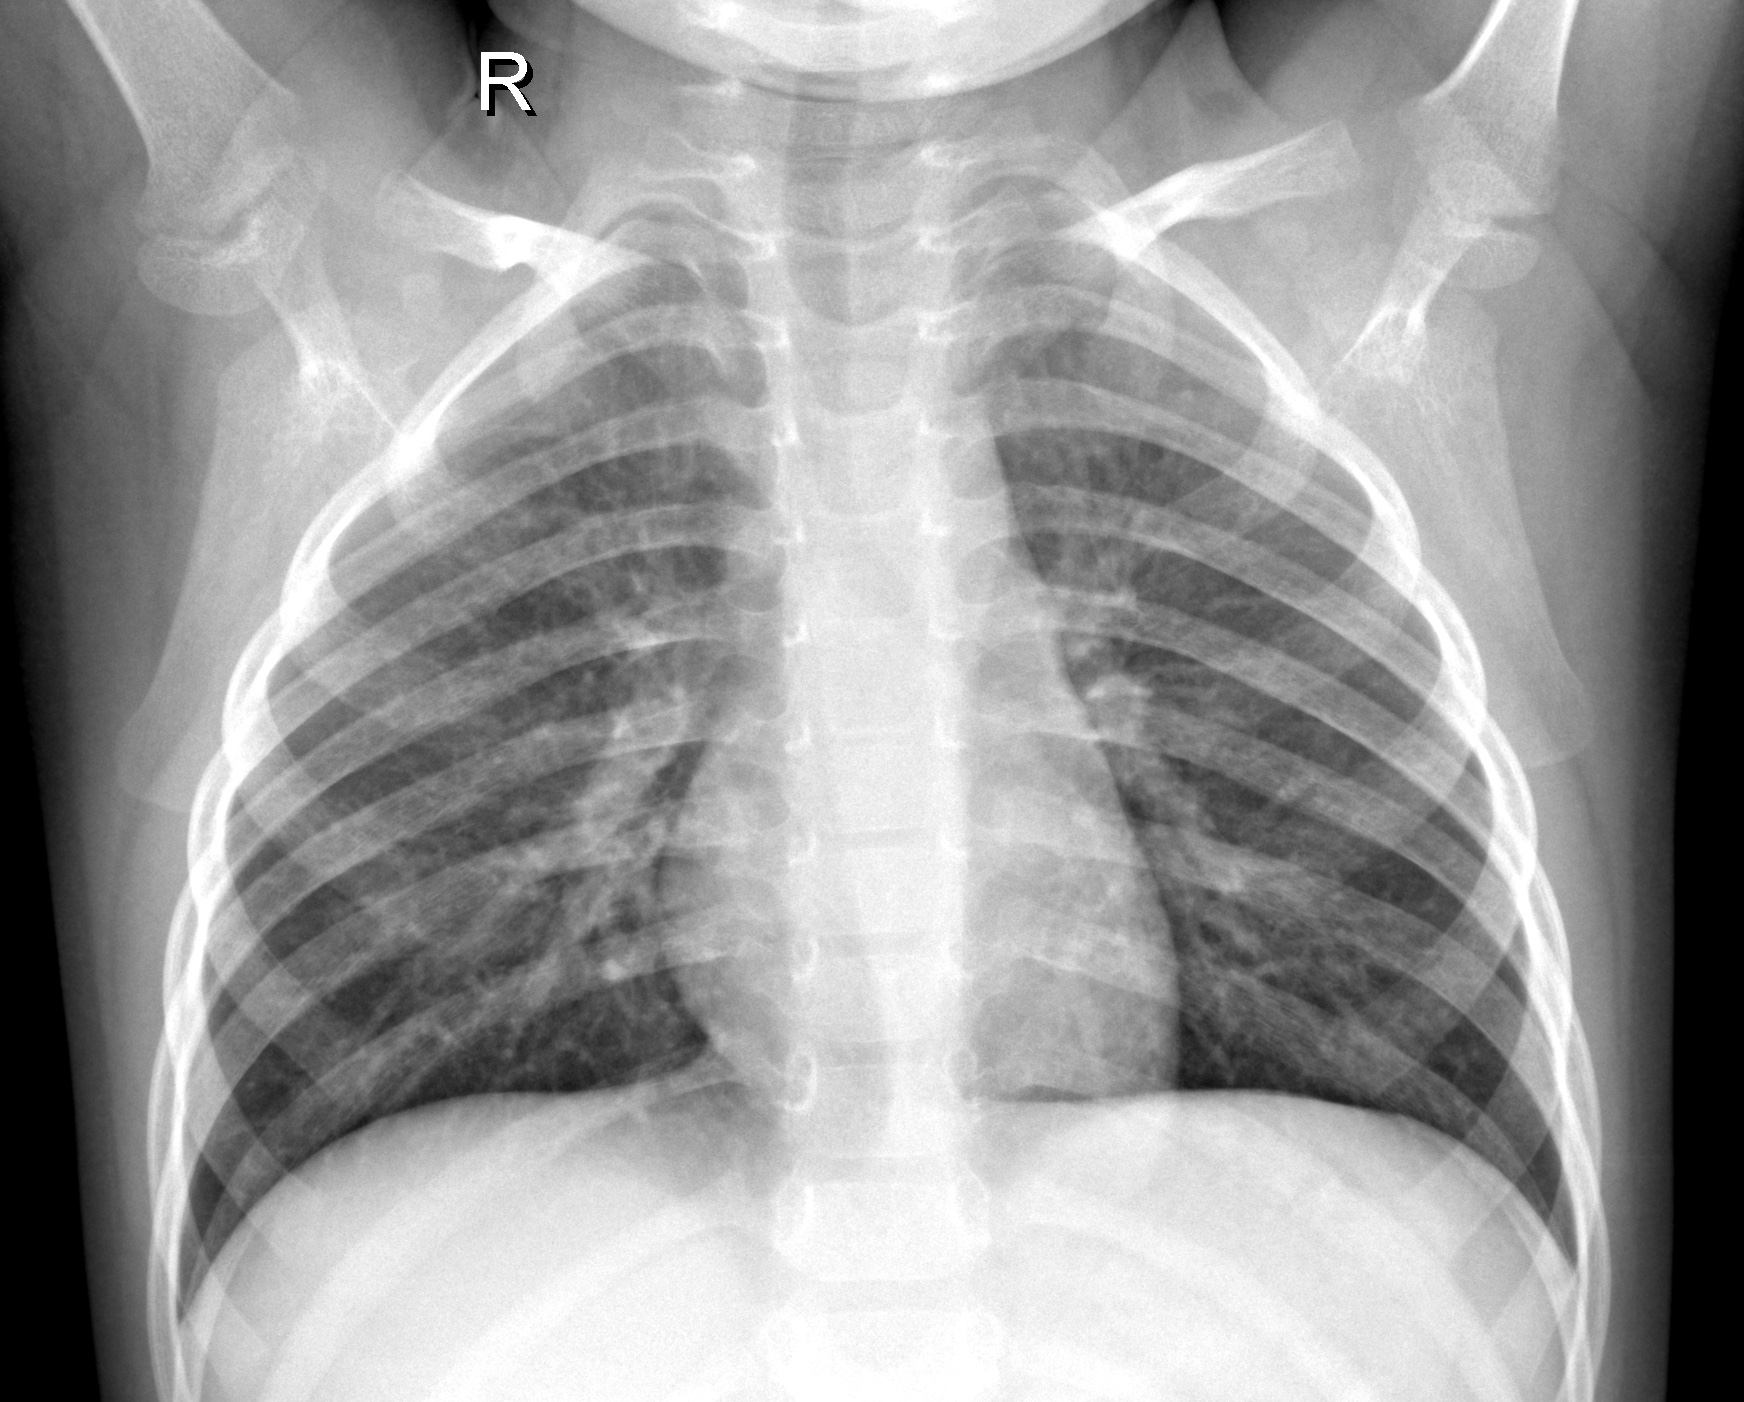
Diagnosis: NORMAL